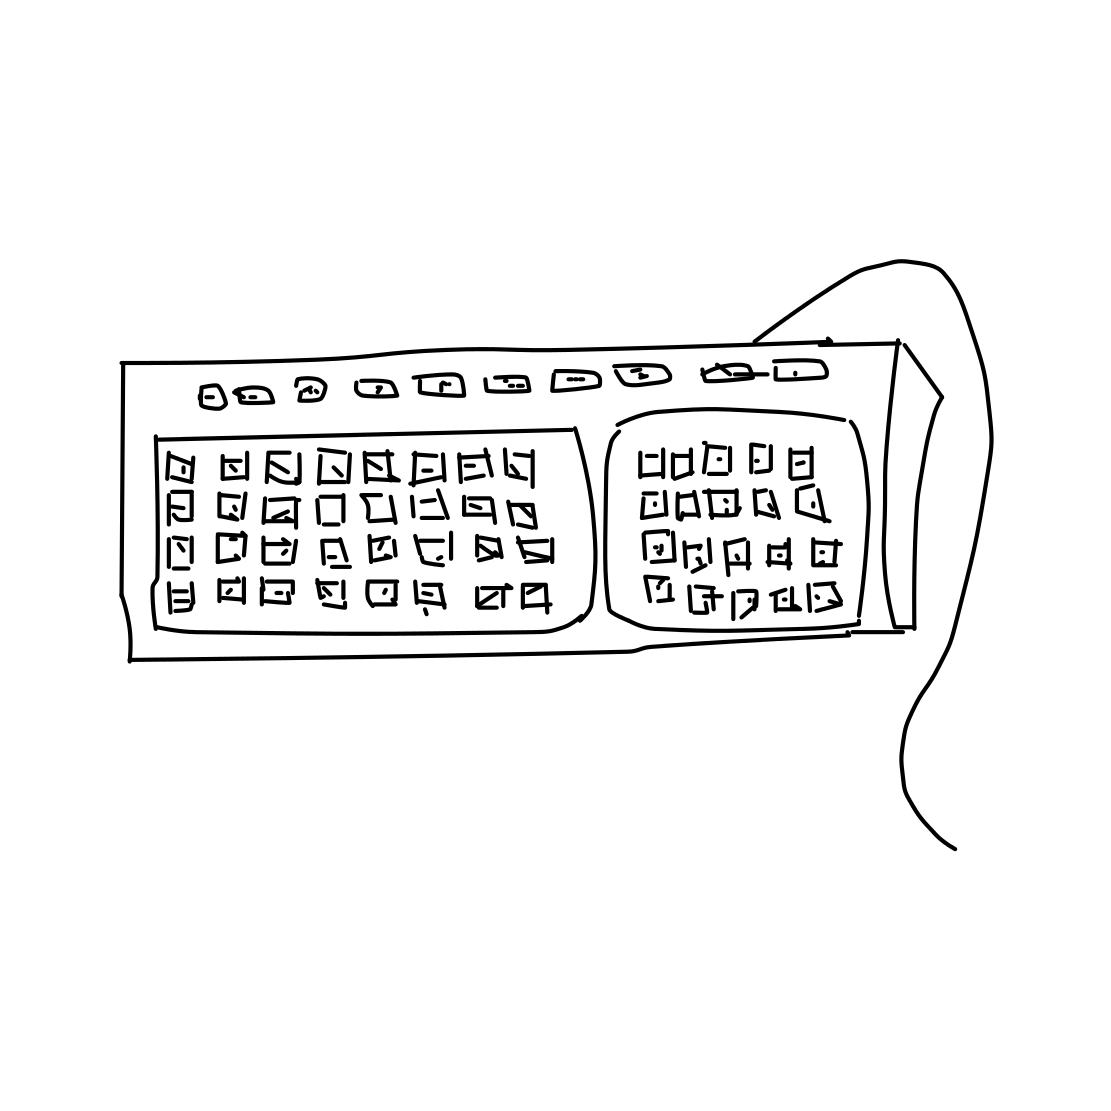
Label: keyboard